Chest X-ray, AP view. Patient: 18 years old, sex M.
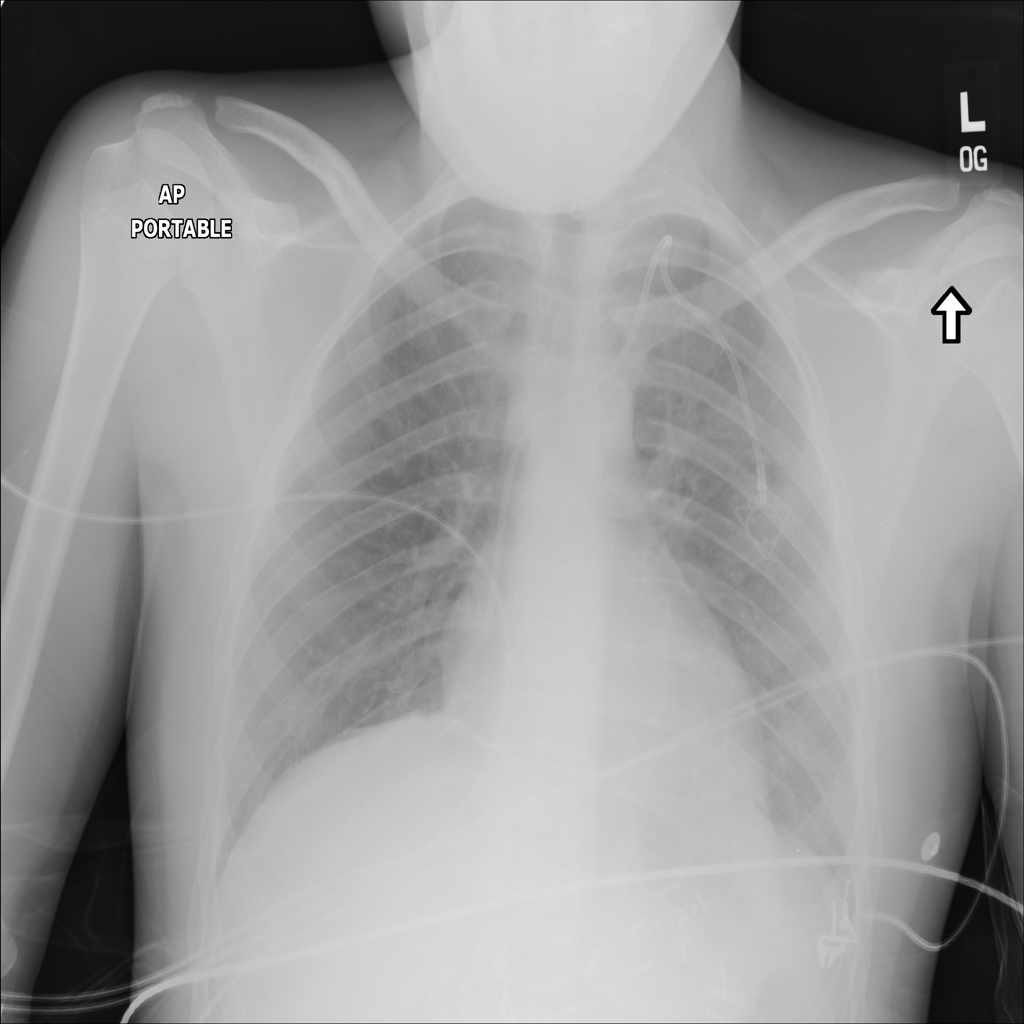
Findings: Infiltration